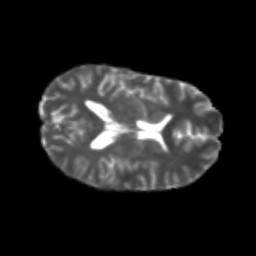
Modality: T2w
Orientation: axial
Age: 22
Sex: female
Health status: healthy
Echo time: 0.074 s